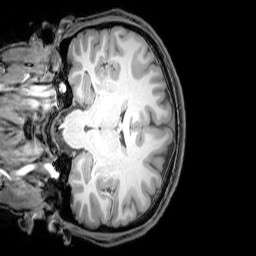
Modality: T1w
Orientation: coronal
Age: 25
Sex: male
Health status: healthy
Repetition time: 0.081 s
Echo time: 0.037 s